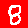
Digit: 8